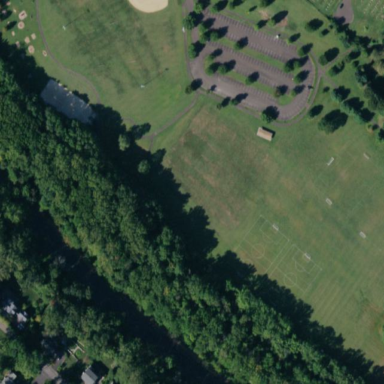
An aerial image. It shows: Grass pitch used for soccer.